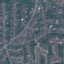
Land use / land cover class: Residential